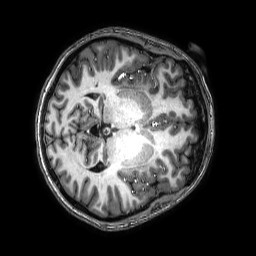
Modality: T1w
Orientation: axial
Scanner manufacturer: philips
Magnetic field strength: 3 T
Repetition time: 0.008 s
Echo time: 0.003573 s